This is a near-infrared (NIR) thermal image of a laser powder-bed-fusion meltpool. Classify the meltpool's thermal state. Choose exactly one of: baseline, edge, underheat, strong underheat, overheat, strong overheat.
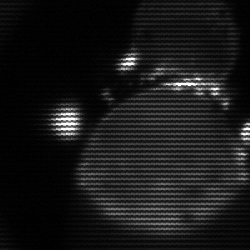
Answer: edge